Interaction volume radius: 10 \u00c5
Interaction volume height: 10 \u00c5
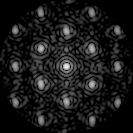
Disorder parameter: 0.2951